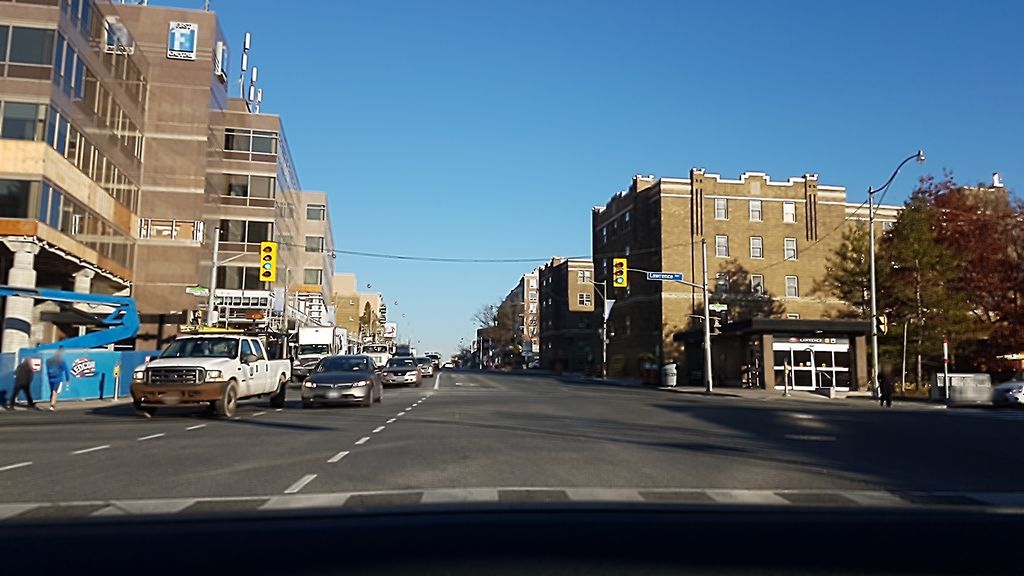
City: toronto